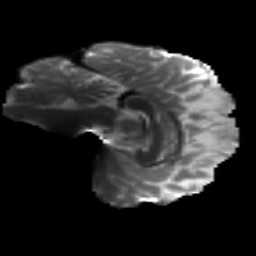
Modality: T2w
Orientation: sagittal
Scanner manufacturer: siemens
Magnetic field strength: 3 T
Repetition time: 4.16 s
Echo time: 0.0806 s